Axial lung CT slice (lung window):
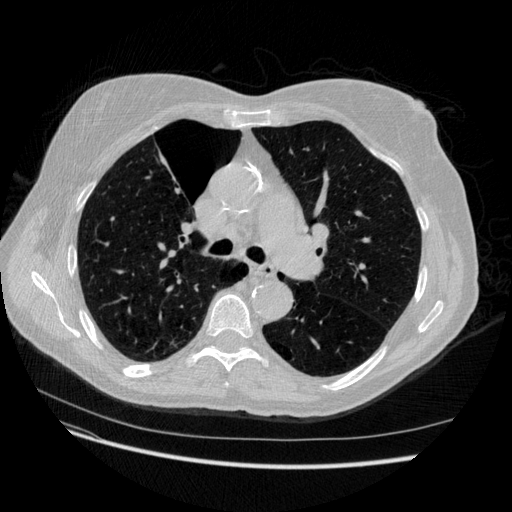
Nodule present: no